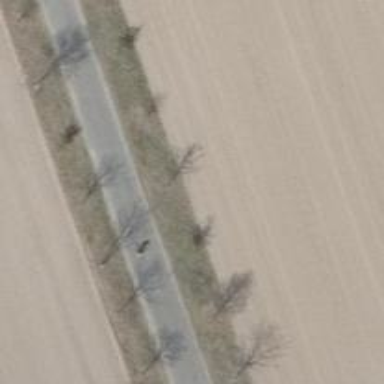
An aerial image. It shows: Row of trees in natural setting.